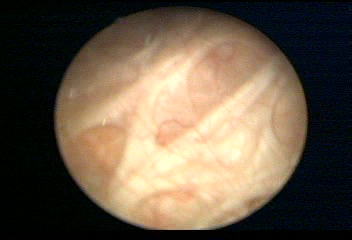
Modality: WLC
Class: Normal mucosa
Bladder cancer association: No